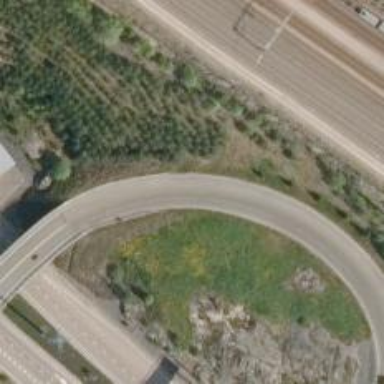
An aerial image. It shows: Trunk link road with asphalt surface.